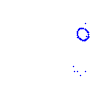
Particle: pion